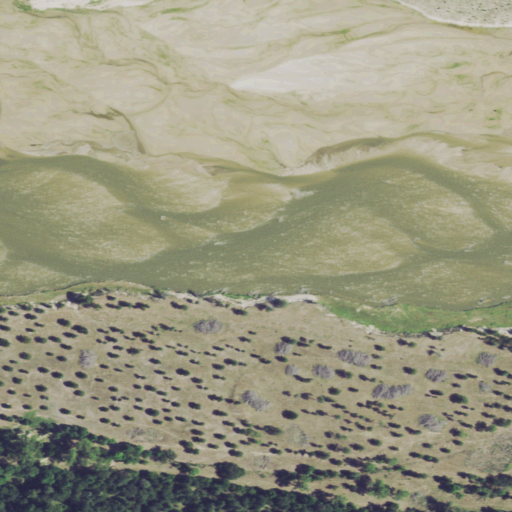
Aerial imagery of island in Nebraska named Hartman Island containing open water, woody wetlands, herbaceous wetlands, grassland, evergreen forest, and deciduous forest